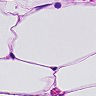
Metastatic tissue present: no